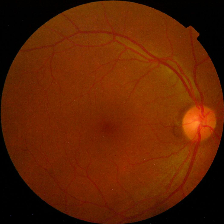
Diabetic retinopathy grade: No DR